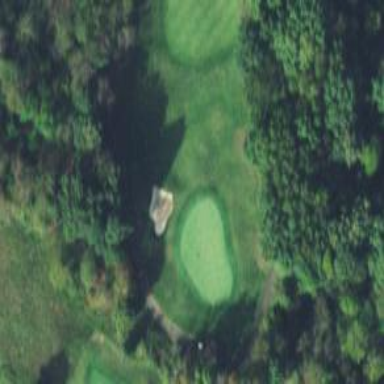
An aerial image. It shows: View of golf hole.